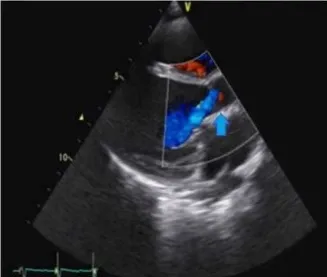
Preoperative transthoracic echocardiography (TTE) showing severe aortic regurgitation (arrow) in.
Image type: radiology (ultrasound)